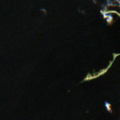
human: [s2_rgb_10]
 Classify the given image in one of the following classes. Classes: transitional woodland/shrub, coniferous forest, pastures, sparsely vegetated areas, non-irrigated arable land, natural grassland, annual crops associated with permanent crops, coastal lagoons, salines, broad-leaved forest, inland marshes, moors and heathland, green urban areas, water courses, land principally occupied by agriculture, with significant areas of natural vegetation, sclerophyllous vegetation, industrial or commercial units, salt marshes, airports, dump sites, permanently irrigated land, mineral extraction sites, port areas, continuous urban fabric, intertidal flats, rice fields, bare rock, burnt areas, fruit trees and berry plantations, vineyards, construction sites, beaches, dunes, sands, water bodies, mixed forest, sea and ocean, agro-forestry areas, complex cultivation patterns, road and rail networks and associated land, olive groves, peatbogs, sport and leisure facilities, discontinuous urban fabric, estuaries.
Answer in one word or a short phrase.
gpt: water bodies